Question: I'm using OpenGL ES 2.0 on Android and I and I initialise my display like so:
'''
float ratio = (float) width / height;
Matrix.orthoM(mProjMatrix, 0, -ratio, ratio, -1, 1, 3, 7); //Using Orthographic as developing 2d
'''
What I'm having trouble understanding is this:
Let's say my app is a 'fixed screen' game (like Pac-Man ie, no scrolling, just the whole game visible on the screen).
Now at the moment, if I draw a quad at -1 to +1 on both x and y I get something like this:

Obviously, this is because I am setting -ratio, ratio as seen above. So this is correct.
But am I supposed to use this as my 'whole' screen? With rather massive letterboxing on the left and right?
I want a rectangular display that is the whole height of the physical display (and as much of the width as possible), but this would mean drawing at less that -1 and more than +1, is this a problem?
I realise the option may be to use clipping if this was a scrolling game, but for this particular scenario I want the whole 'game board' on the screen and to be static (And to use as much of the available screen real estate as possible without 'stretching' thus causing elongation of my sprites).
As I like to work with 0,0 as the top of the screen, basically what I do is pass my draw method something like so:
'''
quad1.drawQuad (10,0);
'''
When the drawQuad method get's this, it basically takes the range from left to right as expressed my openGL and divide the the screen width (so, in my case -1.7 through +1.7 so 3.4/2560 = 0.001328125). And say I specify 10 as my X (as above), it will say something like:
'''
-1.7 + (10*0.001328125) = -1.68671875
'''
It then plots the quad at -1.68671875.
Doing this I am able to work with normal co-ords (and I just subtract rather than add for y axis so I can have 0 at the top).
Is this a good way to do things?
Because with this method, at the moment, if I specify a 100,100 square, it isn't a square, it's rectangle. However, on the plus side, I can fill the whole physical screen by scaling the quad by width x height.
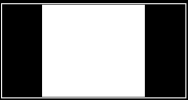
Answer: You are drawing a 1x1 quad, so that is why you see a 1x1 quad. Try translating the quad 0.25 to the right or left and you will see that you can draw in that space too.
In graphics, you create an object, like a quad, in your case you made it 1x1. Then you position it wherever you want. If you do not position it, then it will be at the origin, which is what you see.
If you draw a wider shape, you will also see you can draw outside this area on the screen.
By the way, with your ortho matrix function, you aren't just specifying the screen aspect ratio, you are also specifying the coordinate unit size you have to work with. This is why a 1x1 is filling the height the of the screen, because your upper and lower boundaries are set to 1 and -1. Your ratio is a little more than one, since your width is longer than your height, so your left and right boundaries are essentially something like -1.5 and 1.5 (whatever your ratio happens to be).
But you can also do something like this;
'Matrix.orthoM(mProjMatrix, 0, -width/2, width/2, -height/2, height/2, 3, 7);'
Here, your ratio is the same, but you are sending it to your ortho projection with screen coordinates.
So lets say you have a 1000x500 pixel resolution. In OpenGL your origin of 0,0 is in the middle. So now your left edge is at (-500,y), right edge at (500,y) and your top is (x,250). So if you draw your 1x1 quad, it will be very tiny, but if you draw a 250x250 square, it will look like your 1x1 quad in your previous ortho projection.
So you can specify the coordinates you want, the ratio, the unit size, etc for how you want to work. Personally, I dont't like specifying coordinates as fractions between 0 and 1, I like to think about them in the same sense as the screen pixels.
But whether or not you choose to do this, hopefully you understand what you are actually passing to these matrix functions.
One of the best ways to learn is draw an object to the screen and just play around with different numbers you send to your modelview and projection matrices so you can see what it is they are actually doing.